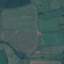
Label: Pasture